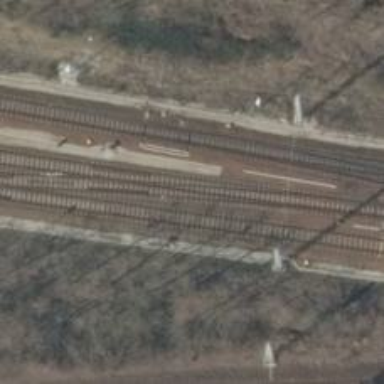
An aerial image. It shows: Railway with electrified contact lines.